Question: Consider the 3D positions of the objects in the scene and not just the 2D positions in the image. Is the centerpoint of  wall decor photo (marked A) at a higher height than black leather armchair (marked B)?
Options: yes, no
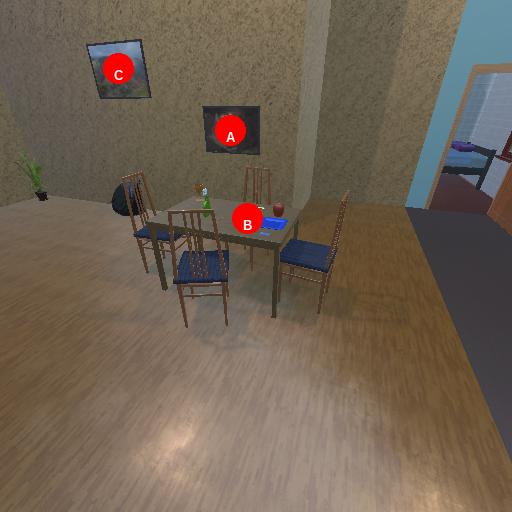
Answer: yes